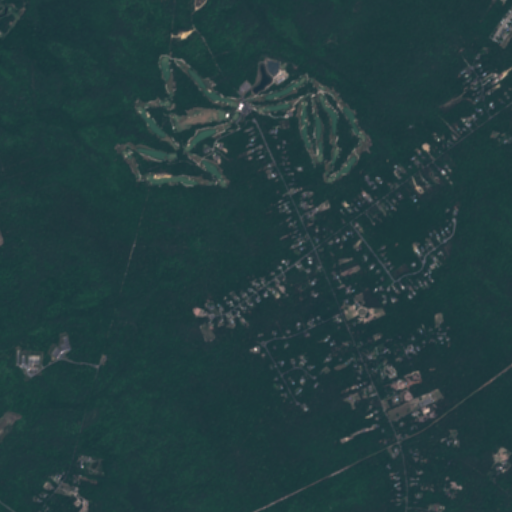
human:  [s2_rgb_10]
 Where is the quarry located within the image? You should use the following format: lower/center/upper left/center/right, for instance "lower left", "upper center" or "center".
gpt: The quarry is located in the upper center of the image.
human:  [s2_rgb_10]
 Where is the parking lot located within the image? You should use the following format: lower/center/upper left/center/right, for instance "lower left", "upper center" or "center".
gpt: There is no parking lot in the image.